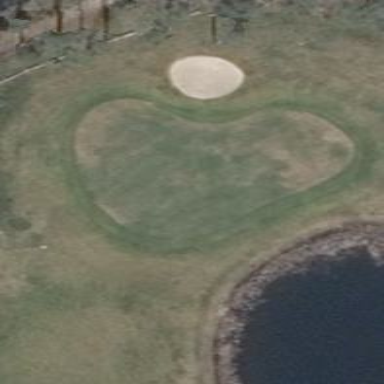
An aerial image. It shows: Golf green.